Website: bh-photo
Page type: address-validator
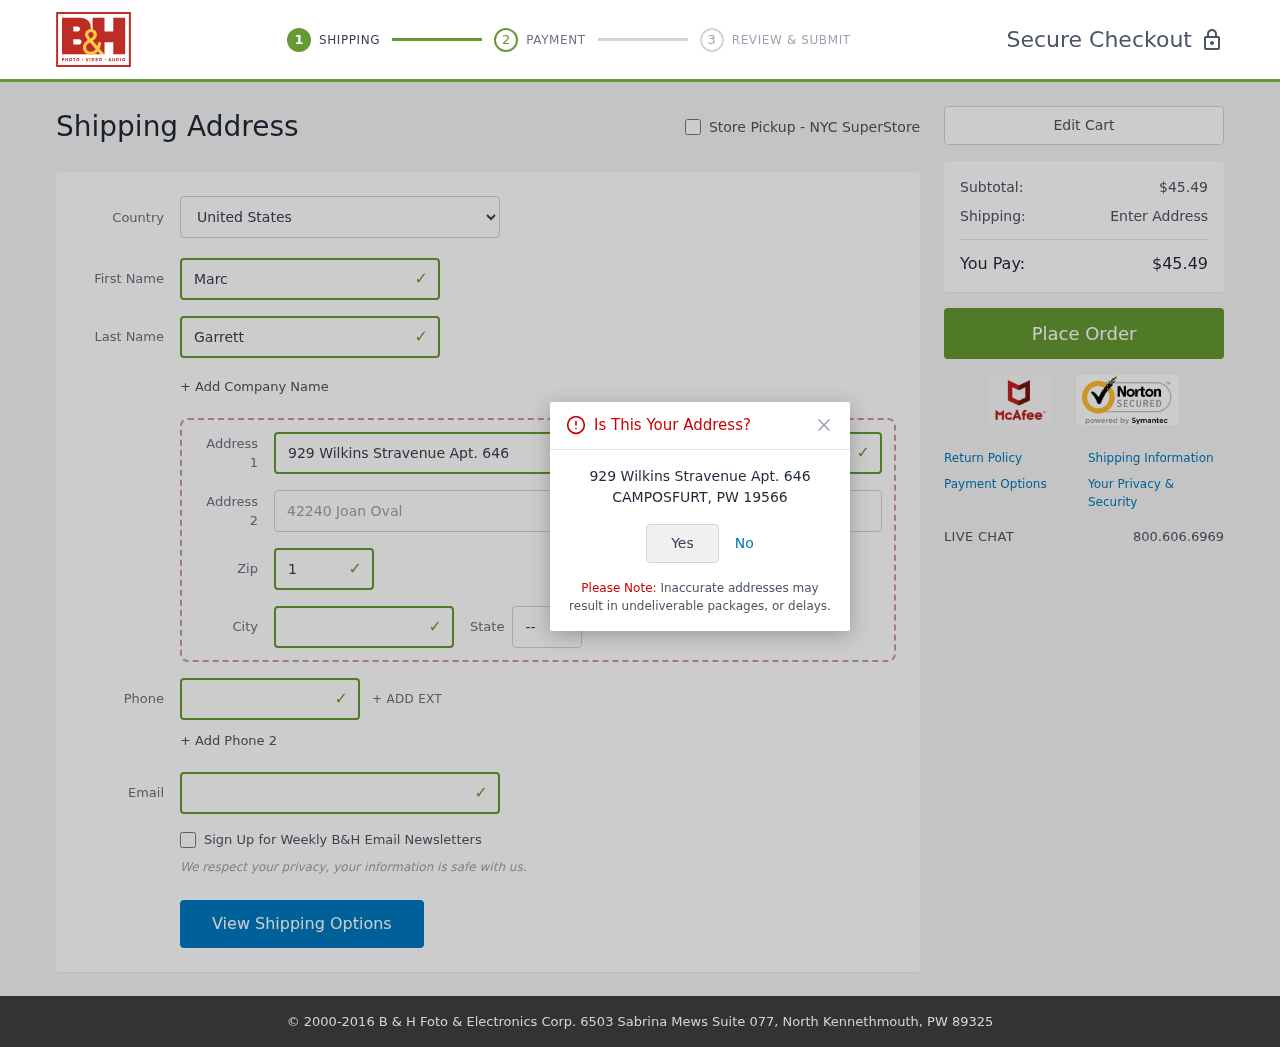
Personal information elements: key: PII_CITY
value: Camposfurt
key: PII_COUNTRY
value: United States
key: PII_EMAIL
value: marcgarrett@hotmail.com
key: PII_FIRSTNAME
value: Marc
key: PII_LASTNAME
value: Garrett
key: PII_PHONE
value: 8213140122
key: PII_POSTCODE
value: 19566
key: PII_STATE_ABBR
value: PW
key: PII_STREET
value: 929 Wilkins Stravenue Apt. 646
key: PII_STREET2
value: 42240 Joan Oval
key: PII_CITY_CONFIRM
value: CAMPOSFURT
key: PII_STATE
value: PW
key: PII_POSTCODE_FULL
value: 19566
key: PII_POSTCODE_NUMERIC
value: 19566
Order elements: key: ORDER_SUBTOTAL
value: $45.49
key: ORDER_TOTAL
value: $45.49